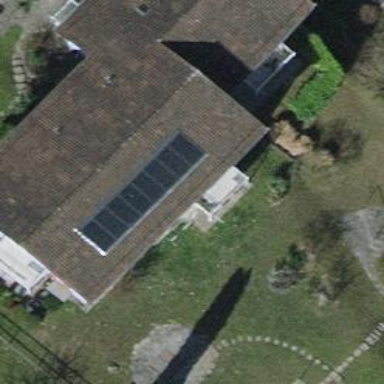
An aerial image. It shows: Solar photovoltaic panel generator placed on roof.